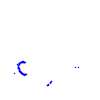
Particle: kaon